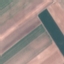
Land use / land cover class: AnnualCrop